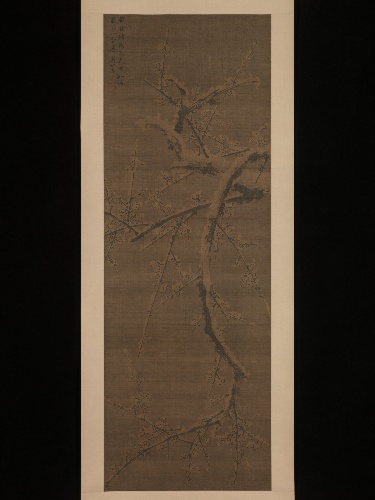
Title: 明  劉世儒  雪梅圖    軸|Plum in snow
Artist: Liu Shiru
Artist bio: Chinese, active 16th century
Object type: Hanging scroll
Classification: Paintings
Medium: Hanging scroll; ink on silk
Culture: China
Period: Ming dynasty (1368–1644)
Dimensions: Image: 68 3/4 x 24 3/8 in. (174.6 x 61.9 cm)
Overall with mounting: 106 1/4 x 30 7/8 in. (269.9 x 78.4 cm)
Overall with knobs: 106 1/4 x 33 9/16 in. (269.9 x 85.2 cm)
Department: Asian Art
Credit line: Edward Elliott Family Collection, Purchase, The Dillon Fund Gift, 1982
Accession year: 1982
Repository: Metropolitan Museum of Art, New York, NY
Tags: Trees|Snow